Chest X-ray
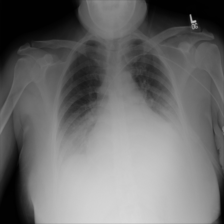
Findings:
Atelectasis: positive
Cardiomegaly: positive
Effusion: negative
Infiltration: negative
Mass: negative
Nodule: negative
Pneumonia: negative
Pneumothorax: negative
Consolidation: negative
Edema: negative
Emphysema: negative
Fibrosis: negative
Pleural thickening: negative
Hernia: negative